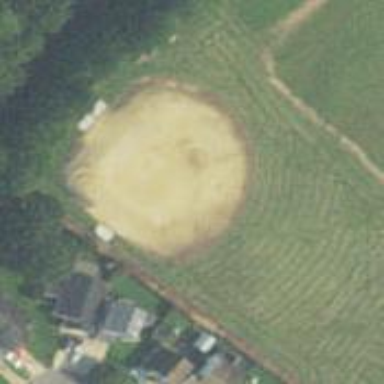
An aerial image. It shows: Baseball pitch for leisure land activities.